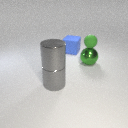
small green rubber sphere above large green metal sphere